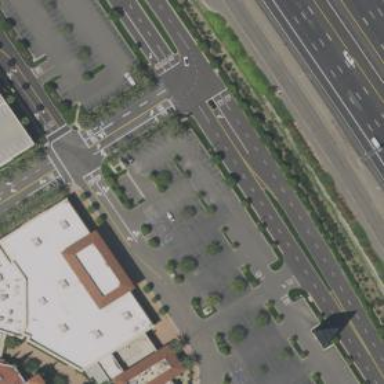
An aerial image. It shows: Parking space.